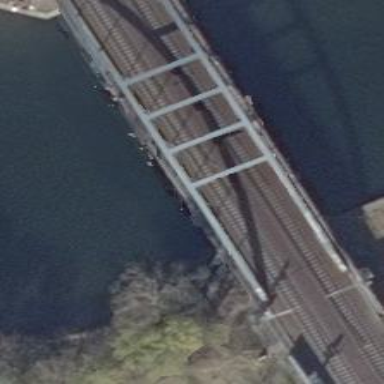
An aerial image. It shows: There is bridge in the image.